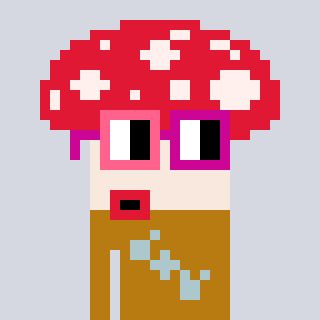
a pixel art character with square pink and red glasses, a mushroom-shaped head and a gold-colored body on a cool background